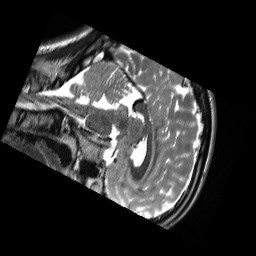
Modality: T2w
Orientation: sagittal
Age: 19
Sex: male